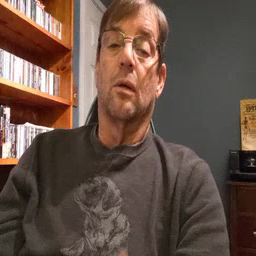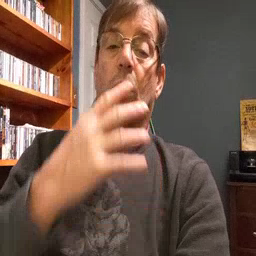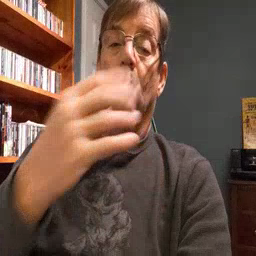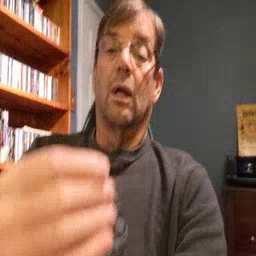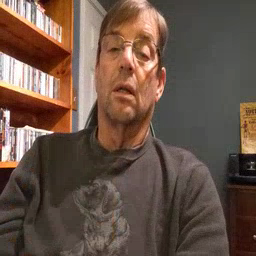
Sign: wet